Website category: university
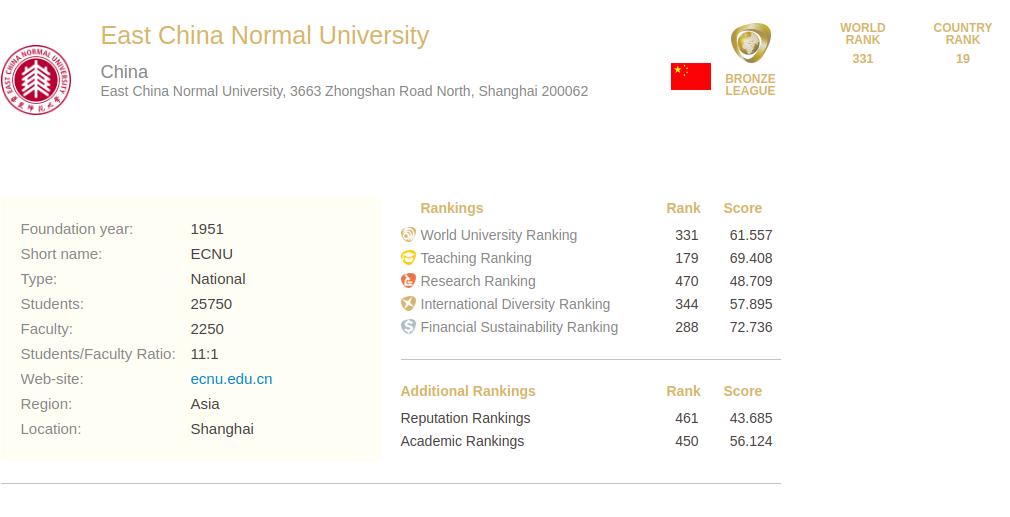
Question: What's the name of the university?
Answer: East China Normal University

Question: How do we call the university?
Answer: East China Normal University

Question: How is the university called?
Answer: East China Normal University

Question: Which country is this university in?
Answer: China

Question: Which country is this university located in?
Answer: China

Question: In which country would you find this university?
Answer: China

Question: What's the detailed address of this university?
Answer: East China Normal University, 3663 Zhongshan Road North, Shanghai 200062

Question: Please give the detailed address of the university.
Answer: East China Normal University, 3663 Zhongshan Road North, Shanghai 200062

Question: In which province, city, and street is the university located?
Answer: East China Normal University, 3663 Zhongshan Road North, Shanghai 200062

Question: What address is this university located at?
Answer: East China Normal University, 3663 Zhongshan Road North, Shanghai 200062

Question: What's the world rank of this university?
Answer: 331

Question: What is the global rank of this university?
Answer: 331

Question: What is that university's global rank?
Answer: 331

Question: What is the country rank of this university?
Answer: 19

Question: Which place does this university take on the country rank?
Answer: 19

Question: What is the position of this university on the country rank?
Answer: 19

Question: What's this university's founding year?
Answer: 1951

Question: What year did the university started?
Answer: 1951

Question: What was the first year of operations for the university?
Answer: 1951

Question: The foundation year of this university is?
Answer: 1951

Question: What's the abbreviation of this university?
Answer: ECNU

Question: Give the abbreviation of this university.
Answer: ECNU

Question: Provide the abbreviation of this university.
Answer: ECNU

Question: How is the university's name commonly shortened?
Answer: ECNU

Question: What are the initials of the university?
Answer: ECNU

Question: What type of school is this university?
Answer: National

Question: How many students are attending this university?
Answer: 25750

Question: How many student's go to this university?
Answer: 25750

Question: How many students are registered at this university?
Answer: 25750

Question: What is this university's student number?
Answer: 25750

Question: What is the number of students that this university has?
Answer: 25750

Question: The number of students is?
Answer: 25750

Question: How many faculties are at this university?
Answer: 2250

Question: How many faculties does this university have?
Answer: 2250

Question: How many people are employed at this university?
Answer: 2250

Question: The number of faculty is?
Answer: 2250

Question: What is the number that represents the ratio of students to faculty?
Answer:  11 : 1

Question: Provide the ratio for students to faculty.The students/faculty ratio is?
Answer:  11 : 1

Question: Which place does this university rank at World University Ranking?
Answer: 331

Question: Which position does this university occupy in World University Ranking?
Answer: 331

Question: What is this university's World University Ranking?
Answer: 331

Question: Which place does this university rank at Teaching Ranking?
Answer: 179

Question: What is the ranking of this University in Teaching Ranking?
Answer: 179

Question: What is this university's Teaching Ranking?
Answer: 179

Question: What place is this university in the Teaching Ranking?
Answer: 179

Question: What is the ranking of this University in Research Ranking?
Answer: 470

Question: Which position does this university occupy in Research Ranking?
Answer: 470

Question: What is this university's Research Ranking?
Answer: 470

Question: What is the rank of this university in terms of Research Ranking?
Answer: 470

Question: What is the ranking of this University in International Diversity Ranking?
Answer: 344

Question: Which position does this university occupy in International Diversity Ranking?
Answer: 344

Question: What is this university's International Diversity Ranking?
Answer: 344

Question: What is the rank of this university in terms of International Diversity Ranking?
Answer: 344

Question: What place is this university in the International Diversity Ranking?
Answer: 344

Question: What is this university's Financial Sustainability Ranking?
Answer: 288

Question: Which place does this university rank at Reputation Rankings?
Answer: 461

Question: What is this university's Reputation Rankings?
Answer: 461

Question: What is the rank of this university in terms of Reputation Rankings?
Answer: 461

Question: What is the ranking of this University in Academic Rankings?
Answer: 450

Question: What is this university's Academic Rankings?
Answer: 450

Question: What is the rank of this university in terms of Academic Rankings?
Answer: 450

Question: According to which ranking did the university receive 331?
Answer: World University Ranking

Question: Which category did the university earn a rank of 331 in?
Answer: World University Ranking

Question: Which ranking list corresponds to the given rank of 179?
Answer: Teaching Ranking